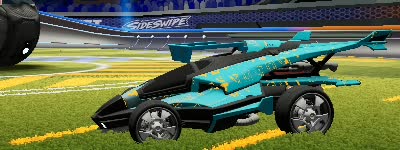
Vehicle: aftershock